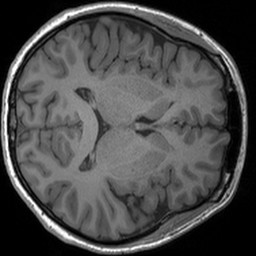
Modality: T1w
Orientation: axial
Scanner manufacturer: siemens
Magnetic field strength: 3 T
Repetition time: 1.54 s
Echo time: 0.00234 s